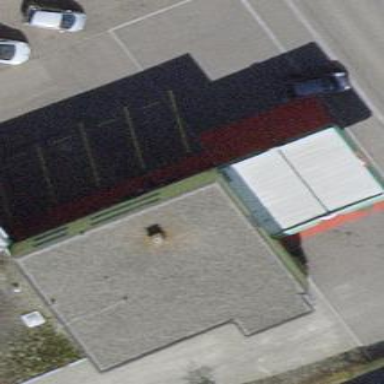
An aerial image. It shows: Fuel station building.